Field crop: maize
Growth stage: 2
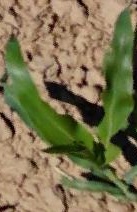
Species: maize